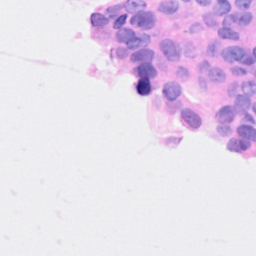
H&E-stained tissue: Breast